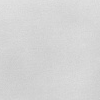
Atmospheric dust classification: dusty